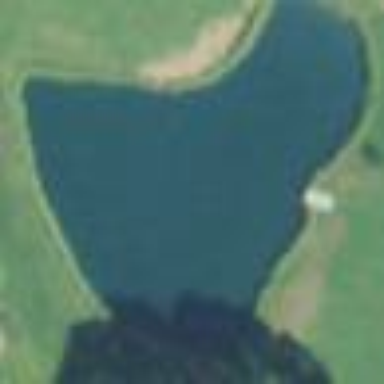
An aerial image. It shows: Pond surrounded by natural water.